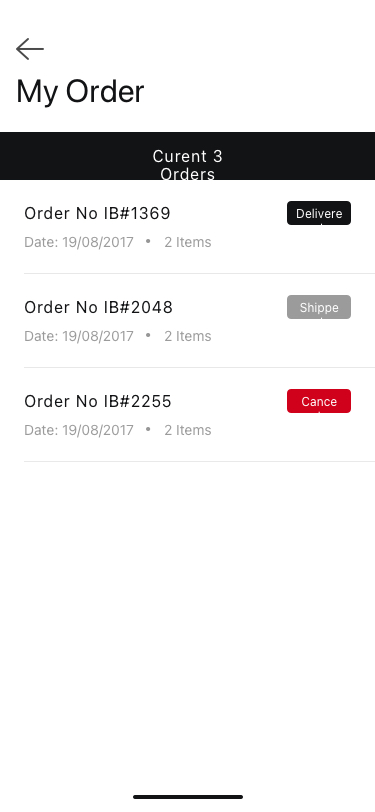
Text in this UI design:
Curent 3 Orders
Order No IB#1369
Delivered
Date: 19/08/2017
2 Items
Order No IB#2048
Shipped
Date: 19/08/2017
2 Items
Order No IB#2255
Cancel
Date: 19/08/2017
2 Items
My Order